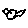
Label: bird